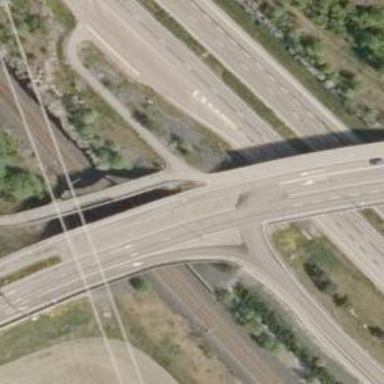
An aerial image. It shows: Asphalt trunk link road.